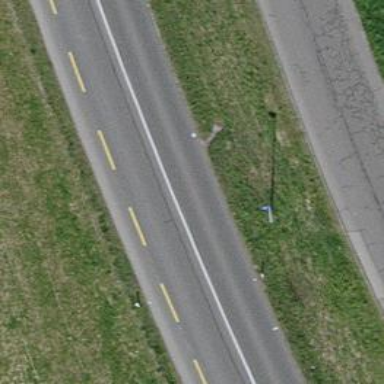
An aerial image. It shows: Secondary road with asphalt surface. It has designated cycle lane on the left side.